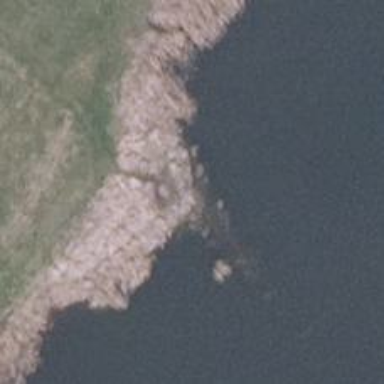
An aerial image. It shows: Breakwater structure.